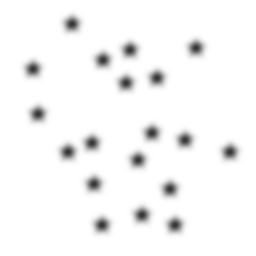
Squares: 0
Triangles: 0
Stars: 19
Total shapes: 19